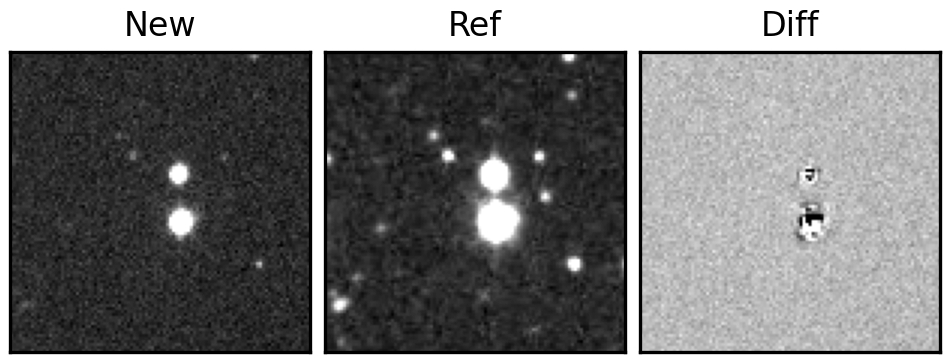
Label: bogus